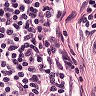
Metastatic tissue present: no